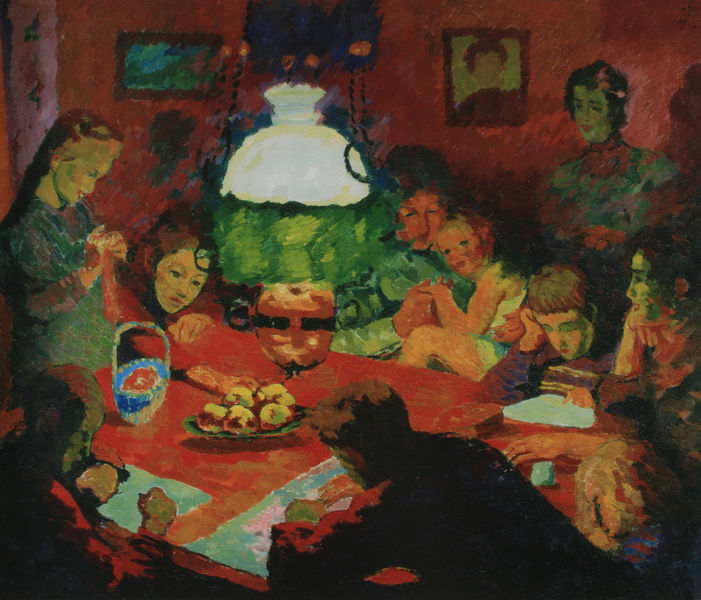
Titel: Die Lampe
Künstler: Giovanni Giacometti
Standort: Zürich
Institution: Kunsthaus
Schlagwörter: frauen, grün, impressionismus, abend, frau, lampe, licht, raum, tisch, obst, rot, expressionismus, wand, schale, portrait, tischdecke, familie, kind, mutter, kinder, früchte, äpfel, bilder, farbe, blue, crowd, gathering, lamp, men, oil, people, red, white, women, essen, black, dress, face, girls, green, hair, interior, old, painting, room, sitting, table, wall, woman, yellow, lesen, maler, korb, picture, pictures, pink, sewing, brown, malen, abendessen, zeichnen, schreiben, apple, food, fruit, man, girl, house, young, boy, child, evening, light, night, drawing, paper, color, impressionism, purple, mother, faces, writing, matisse, children, frames, bright, reading, still life, waisen, person, human, basket, cat, family, square, walls, gaslampe, colorful, fauve, study, impressionist, zimmeer, baby, paint, tablecloth, dish, humans, plate, tan, father, impression, boys, daughter, van gogh, platter, bread, framed, inside, apples, portait, warm, night scene, rolls, paiting, mom, fuit, fresh, cakes, buchglub, potatoe, beatable, sloppy, cozy, chldren, frsh, family scene